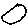
Label: moon